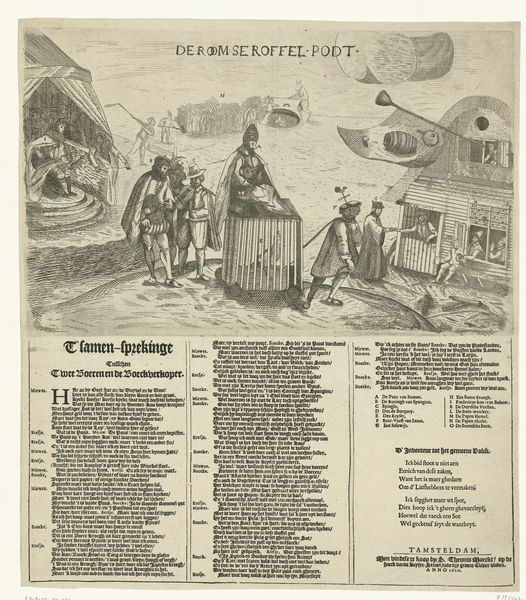
Titel: De Roomse Roffel-Podt (titel op object)
Standort: Amsterdam
Institution: Rijksmuseum
Schlagwörter: aa